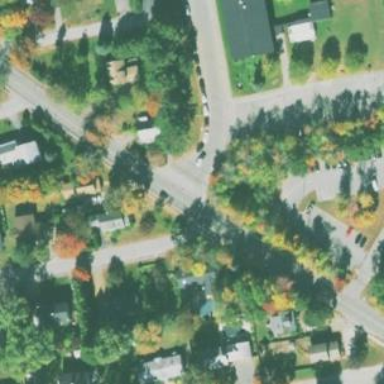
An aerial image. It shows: Marked crossing on the road.